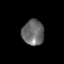
Tissue: prostate
Cell type: T cells
Senescence score: 0.2935
Nuclear area (px): 542
Mean DAPI intensity: 105.511